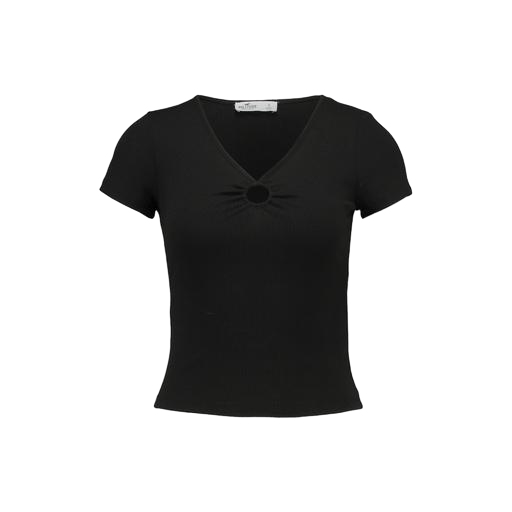
black v-neck t-shirt only macy, black v-neck top only macy, black v-neck cutout t-shirt, white background